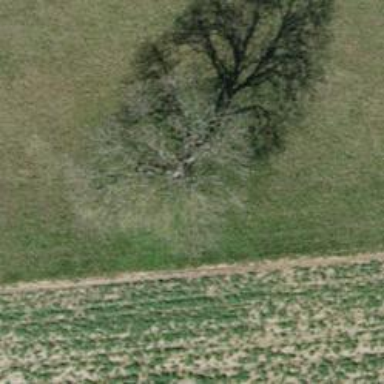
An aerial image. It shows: Single tag "natural: tree."